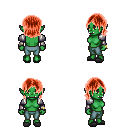
a pixel art fantasy rpg character, female body template, orc, green skin, steel arm armor, teal pants, red long bangs hairstyle, bracelets, gray slippers, four views (front, back, left, right), 2x2 character sprite sheet, small pixel art, hard edges, no anti-aliasing